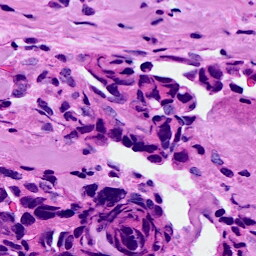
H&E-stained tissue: Breast